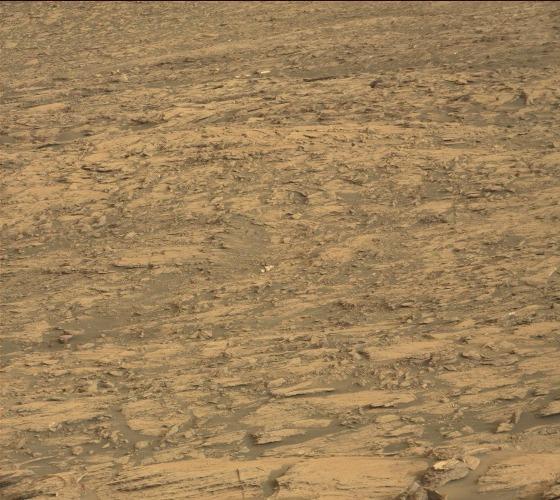
Terrain classes present: Gravel / Sand / Soil, Rock